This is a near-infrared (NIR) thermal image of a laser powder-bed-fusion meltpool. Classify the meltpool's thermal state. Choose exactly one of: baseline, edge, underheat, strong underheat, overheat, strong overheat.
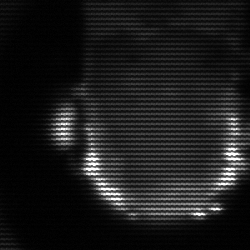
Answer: baseline